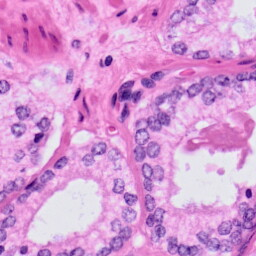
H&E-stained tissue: Prostate